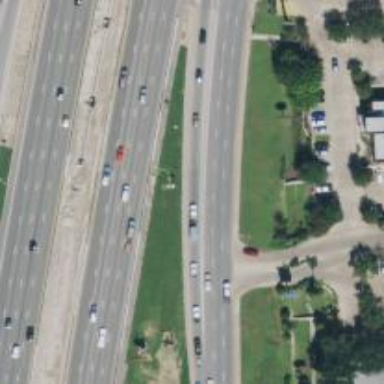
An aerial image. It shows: Secondary road with asphalt surface and frontage road.